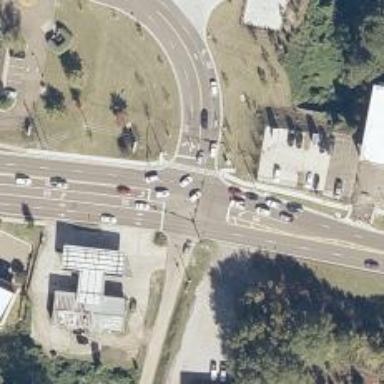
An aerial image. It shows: Marked crossing on the road.